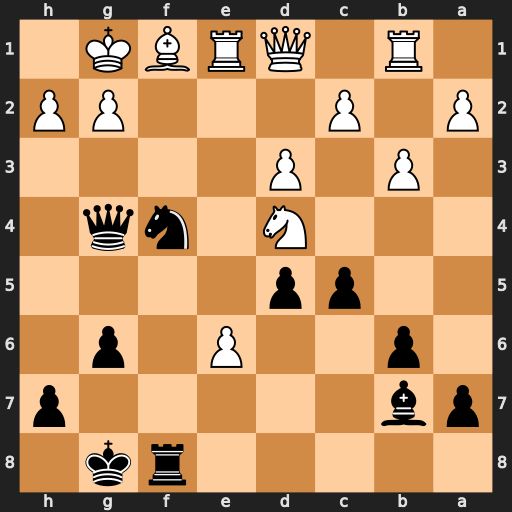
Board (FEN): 5rk1/pb5p/1p2P1p1/2pp4/3N1nq1/1P1P4/P1P3PP/1R1QRBK1
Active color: b
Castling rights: -
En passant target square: -
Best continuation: Nh3+ Kh1 Nf2+